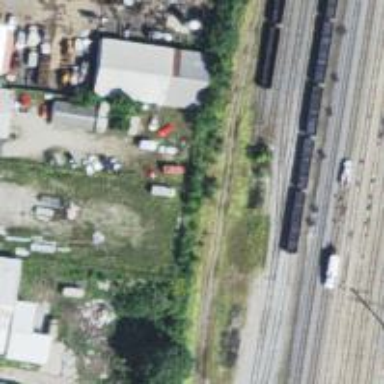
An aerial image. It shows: Abandoned railway.